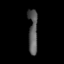
Tissue: lung
Cell type: Others
Senescence score: 0.2307
Nuclear area (px): 405
Mean DAPI intensity: 88.916